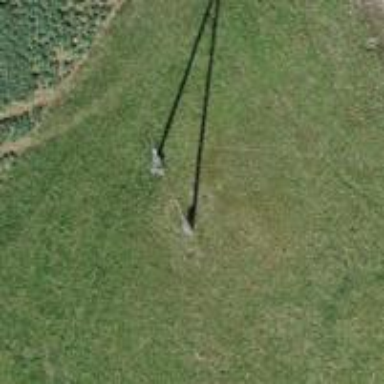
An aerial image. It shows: Power pole.